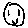
Label: smiley face